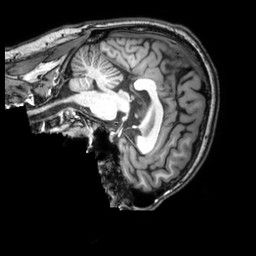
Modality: T1w
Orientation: sagittal
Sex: male
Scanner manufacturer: philips
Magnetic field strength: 3 T
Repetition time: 0.008214 s
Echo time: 0.00376 s